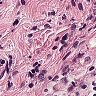
Metastatic tissue present: no